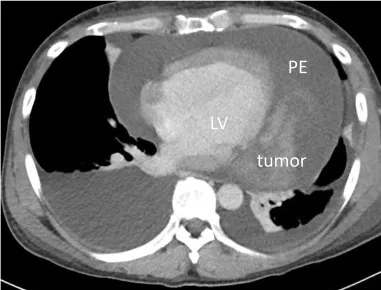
B. Computed tomography findings. . Massive pericardial effusion and large tumor were detected. . PE: pericardial effusion, LV: left ventricle.
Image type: radiology (ct)